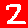
Digit: 2